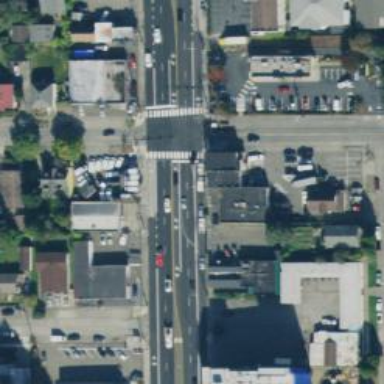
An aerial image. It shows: Asphalt tertiary road with separate sidewalk at intersection.